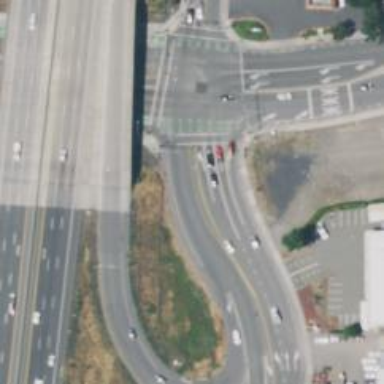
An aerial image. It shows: Marked crossing on the road.